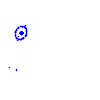
Particle: proton